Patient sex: M
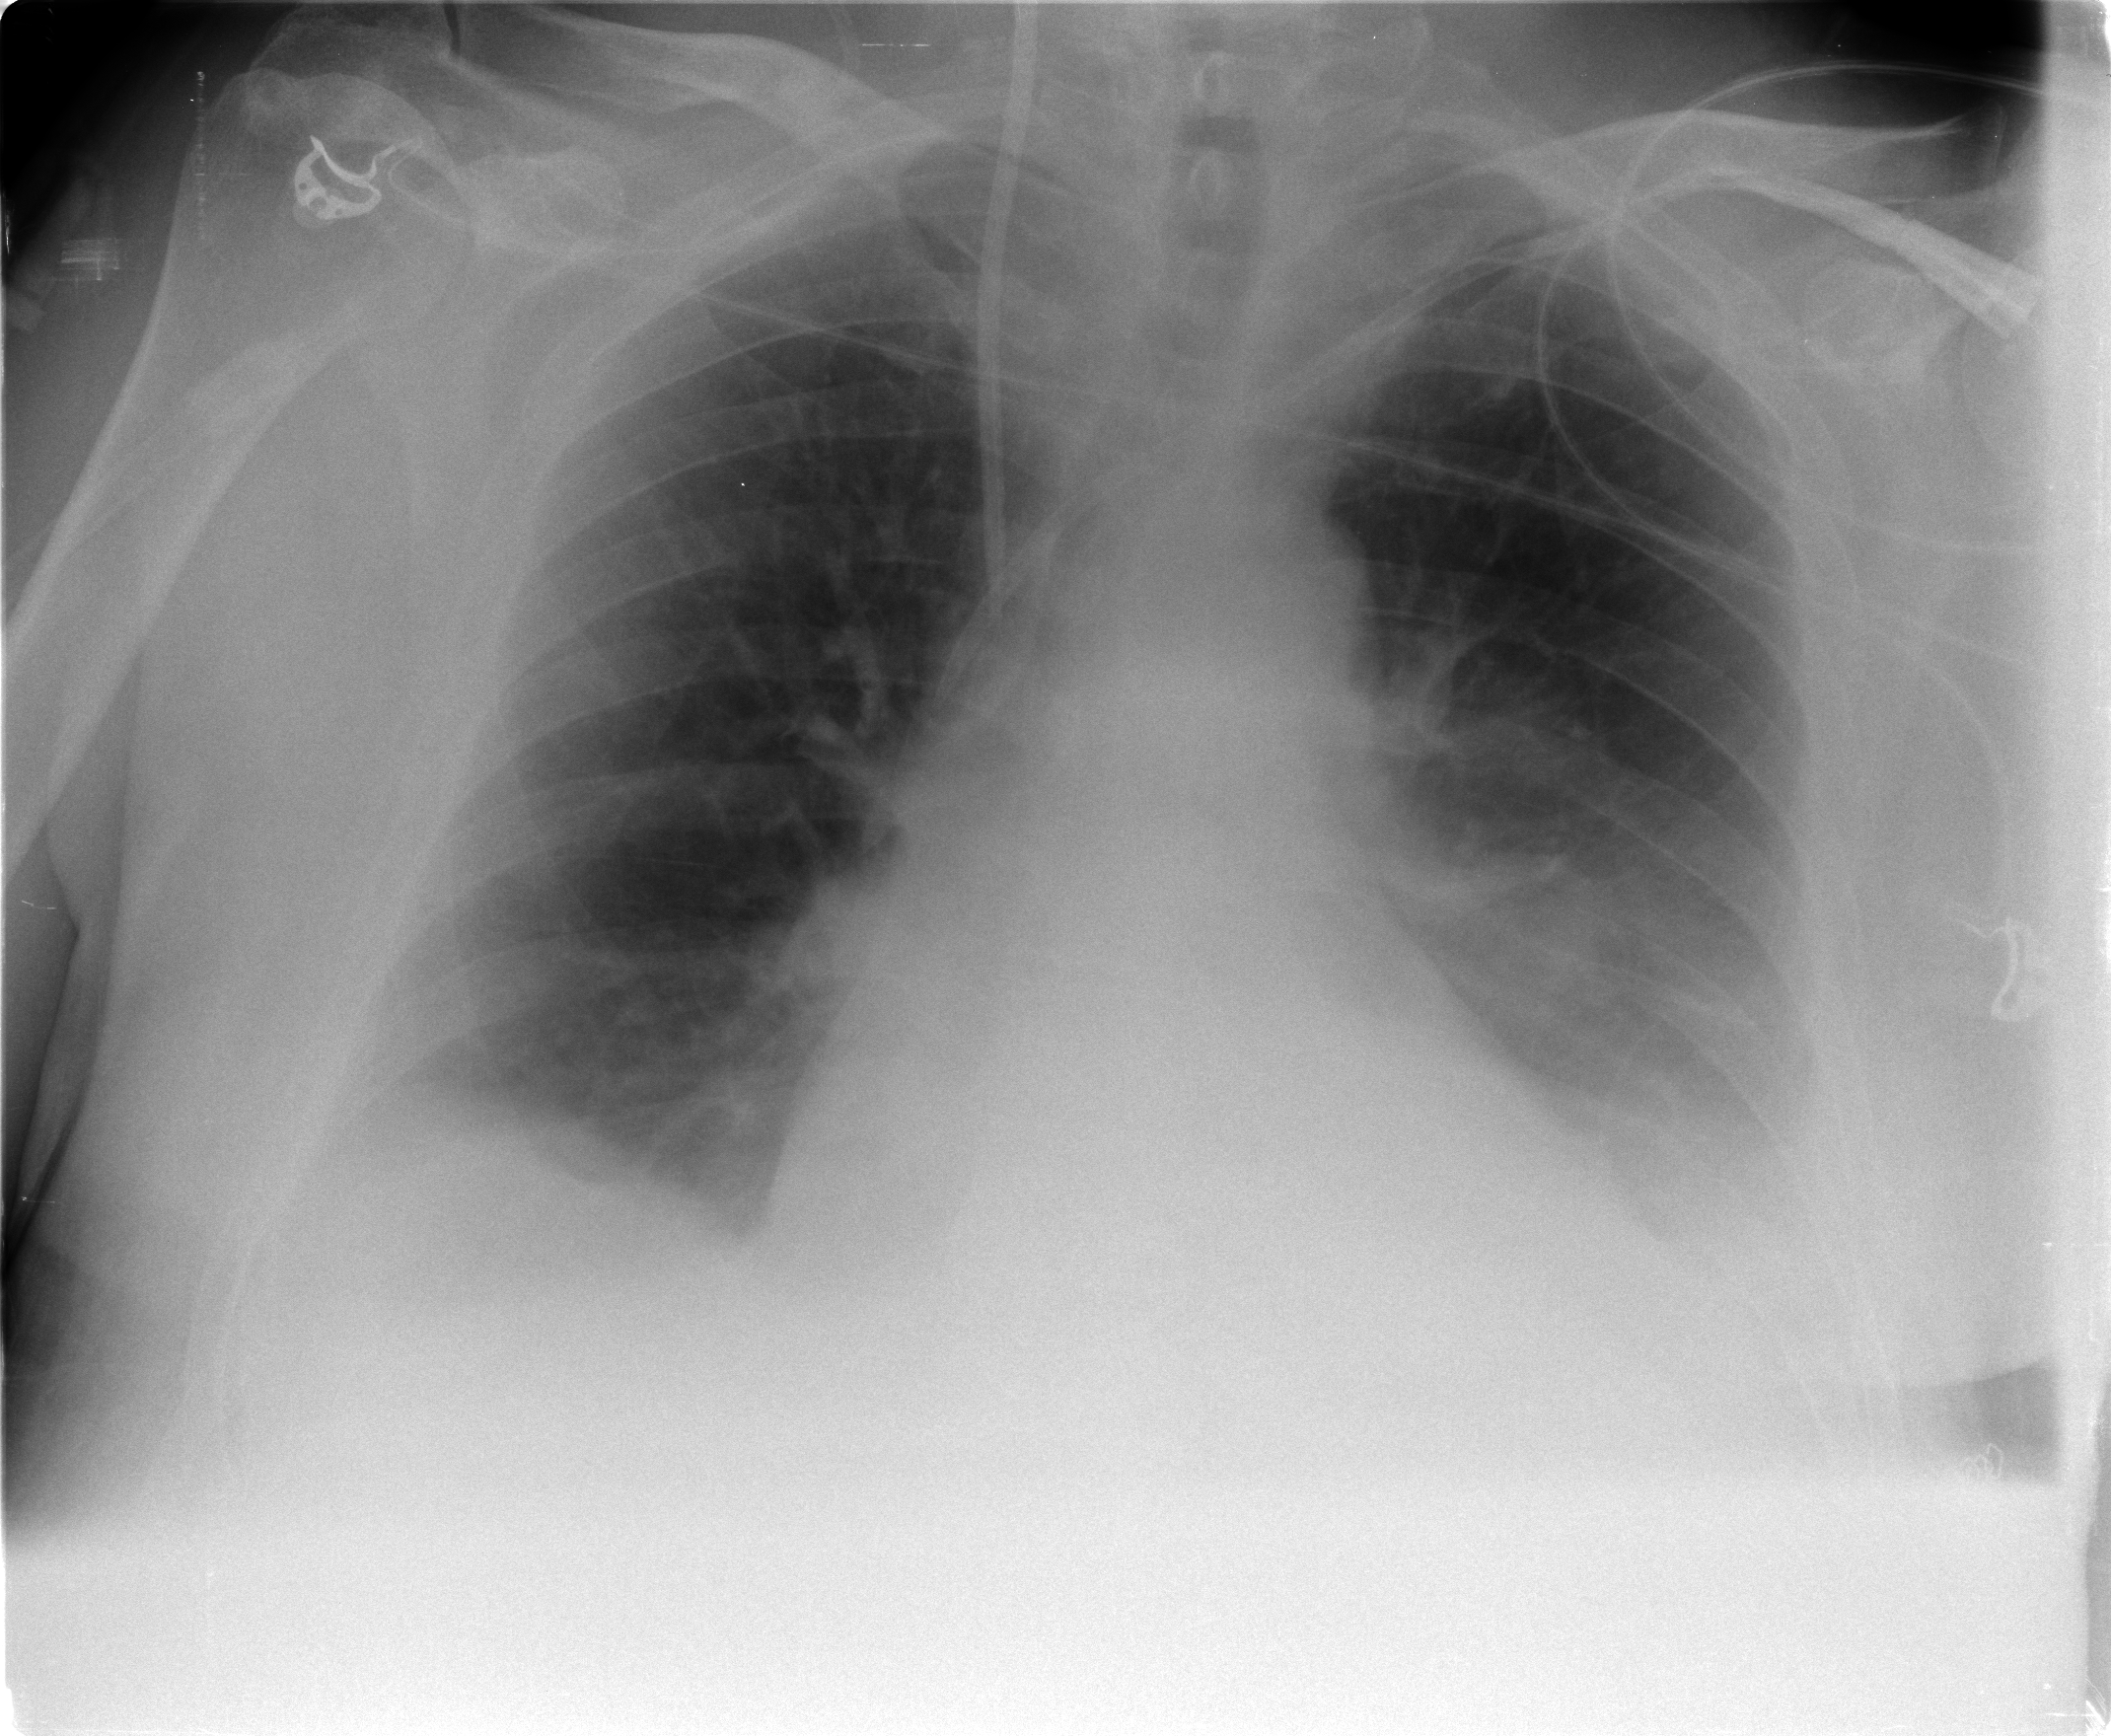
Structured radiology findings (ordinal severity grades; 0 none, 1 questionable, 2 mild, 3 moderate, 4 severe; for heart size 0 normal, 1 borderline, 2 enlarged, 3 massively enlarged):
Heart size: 1
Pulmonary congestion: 2
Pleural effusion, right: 2
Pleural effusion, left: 2
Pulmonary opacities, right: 0
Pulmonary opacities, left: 2
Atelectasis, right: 2
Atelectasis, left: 2